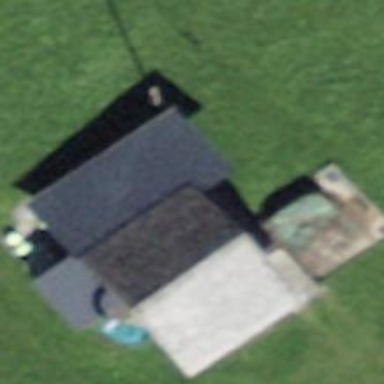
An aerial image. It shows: Barn.